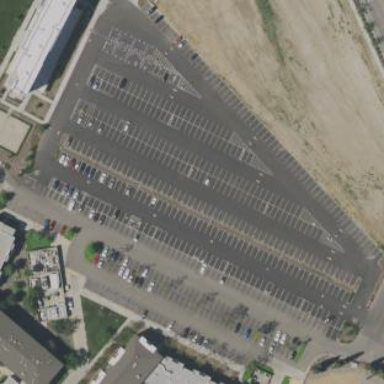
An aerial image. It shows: Parking Lot Q.